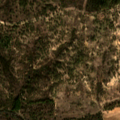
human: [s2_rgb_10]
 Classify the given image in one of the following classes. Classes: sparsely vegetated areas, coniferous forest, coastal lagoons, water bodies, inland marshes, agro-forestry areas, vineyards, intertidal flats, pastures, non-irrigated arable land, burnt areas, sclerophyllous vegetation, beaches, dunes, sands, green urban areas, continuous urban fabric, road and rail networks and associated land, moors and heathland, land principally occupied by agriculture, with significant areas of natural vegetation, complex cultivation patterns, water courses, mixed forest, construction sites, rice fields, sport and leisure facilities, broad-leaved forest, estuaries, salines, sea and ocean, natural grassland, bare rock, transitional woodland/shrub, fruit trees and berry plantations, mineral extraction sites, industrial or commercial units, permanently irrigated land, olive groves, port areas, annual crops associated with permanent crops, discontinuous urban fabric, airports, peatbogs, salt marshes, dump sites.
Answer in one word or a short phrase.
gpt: non-irrigated arable land, broad-leaved forest